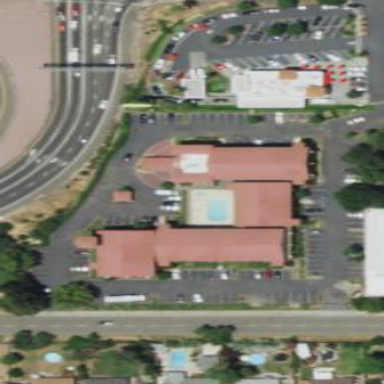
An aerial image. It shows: Hotel building.